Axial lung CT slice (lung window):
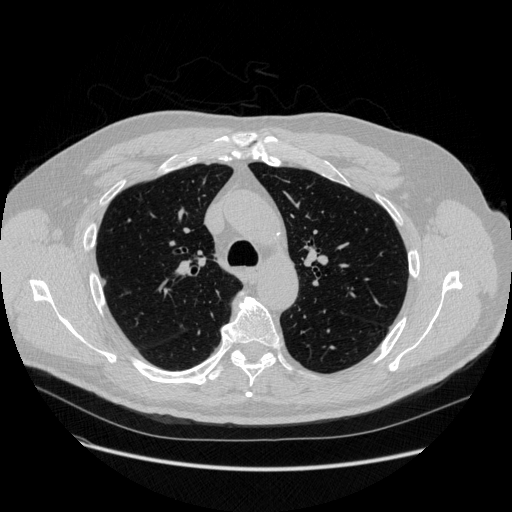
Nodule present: yes
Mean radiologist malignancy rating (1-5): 2.5